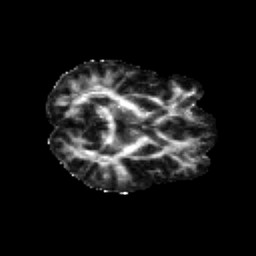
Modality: FA
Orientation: axial
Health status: healthy
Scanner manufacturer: siemens
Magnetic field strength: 3 T
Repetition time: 12 s
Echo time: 0.092 s